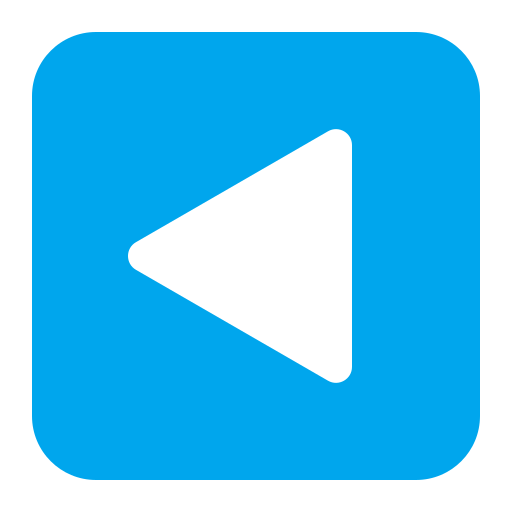
reverse button flat